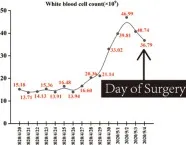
(E, F) Trends in this patient's WBC count and body temperature during hospitalization.
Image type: pathology (fish)